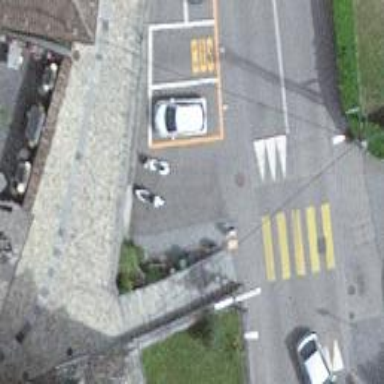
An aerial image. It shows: Steps made of cobblestone.